Field crop: maize
Growth stage: 1
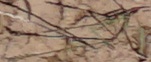
Species: lolium